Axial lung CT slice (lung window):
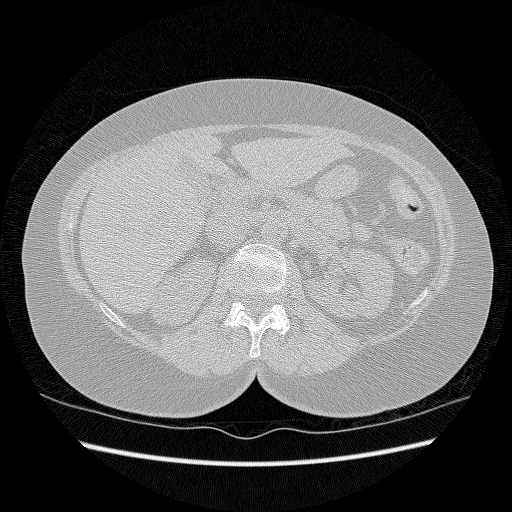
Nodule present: no